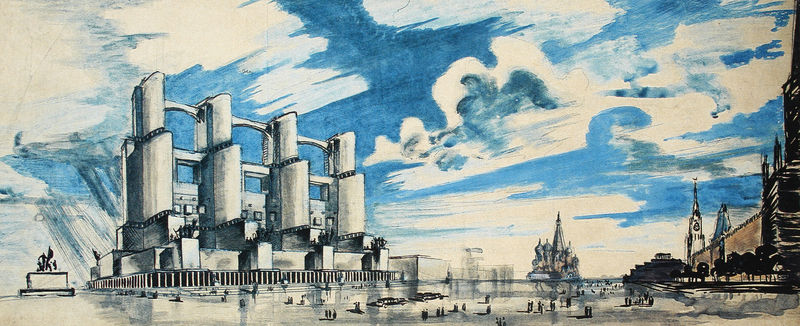
Titel: Wettbewerbsentwurf für das Gebäude des Volkskommissariats für Schwerindustrie
Künstler: Alexander Wesnin
Standort: Moskau
Institution: Staatliches Architekturmuseum
Schlagwörter: blau, himmel, schatten, weiß, wolken, aquarell, menschen, ocker, stadt, braun, grau, licht, schwarz, skizze, zeichnung, gebäude, beige, leute, architektur, weite, kirche, turm, fassade, passanten, studie, mauer, grafik, graphik, fabrik, platz, industrie, staffage, podest, galerie, regen, bögen, türme, technik, denkmal, schraffur, moskau, entwurf, stadtmauer, etagen, geschosse, plan, vorlage, laubengang, gewölk, turmuhr, kraftwerk